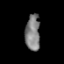
Tissue: prostate
Cell type: Myeloid cells
Senescence score: 0.71
Nuclear area (px): 515
Mean DAPI intensity: 127.672